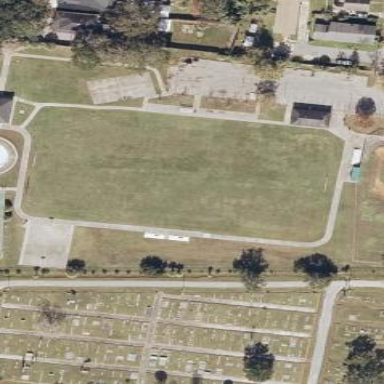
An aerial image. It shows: American football pitch.